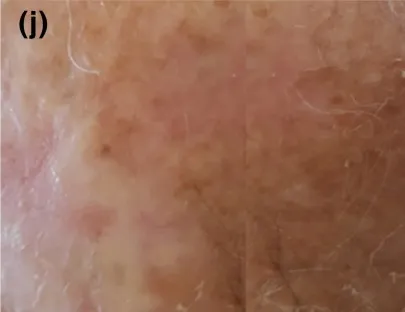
Treatment of the chronic multi-bacterial infection of the scalp over 60 days with a combination of 1 % NCT, 1 % NBrT and 0.1 % BAT. (j) The skin was completely epithelialized and returned to normal pigmentation. Application of 0.1 % BAT was stopped.
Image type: medical_photograph (skin_photograph)